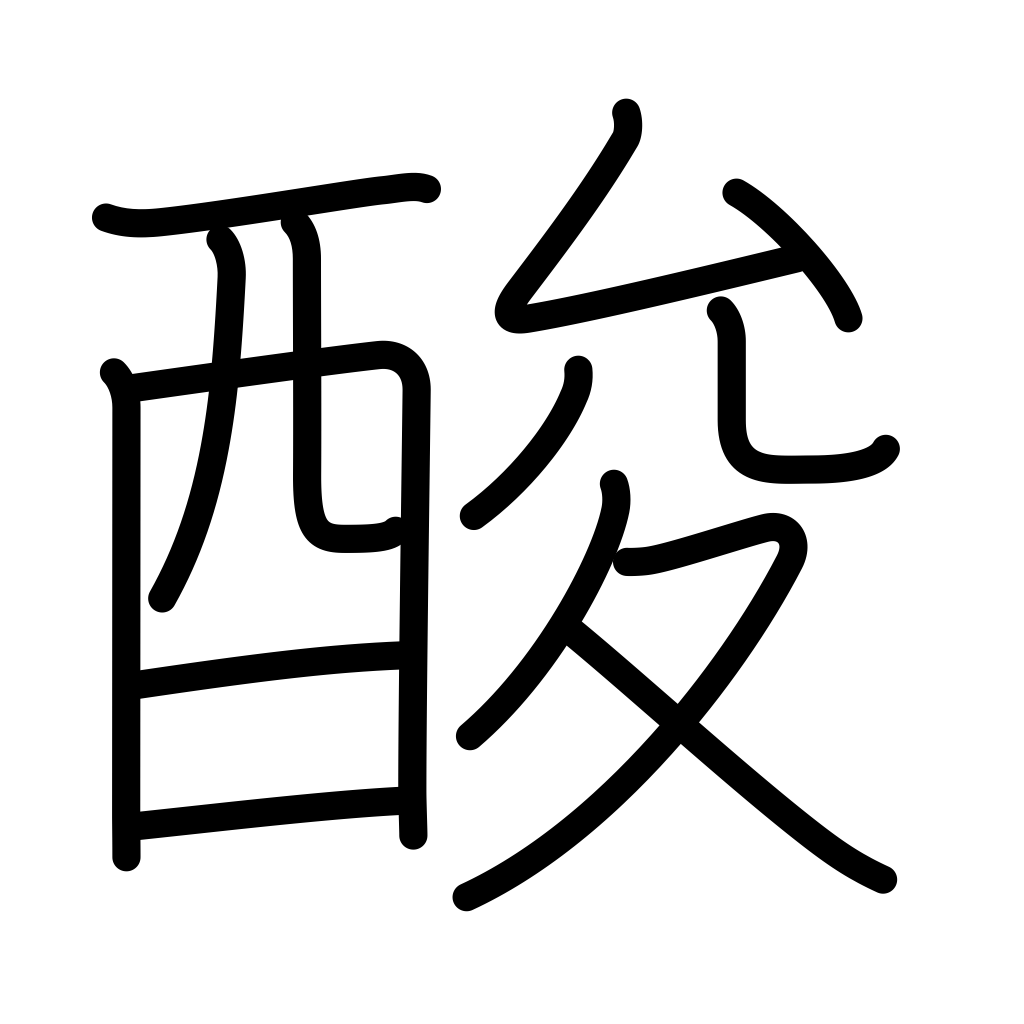
Meaning: acid, bitterness, sour, tart